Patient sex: F
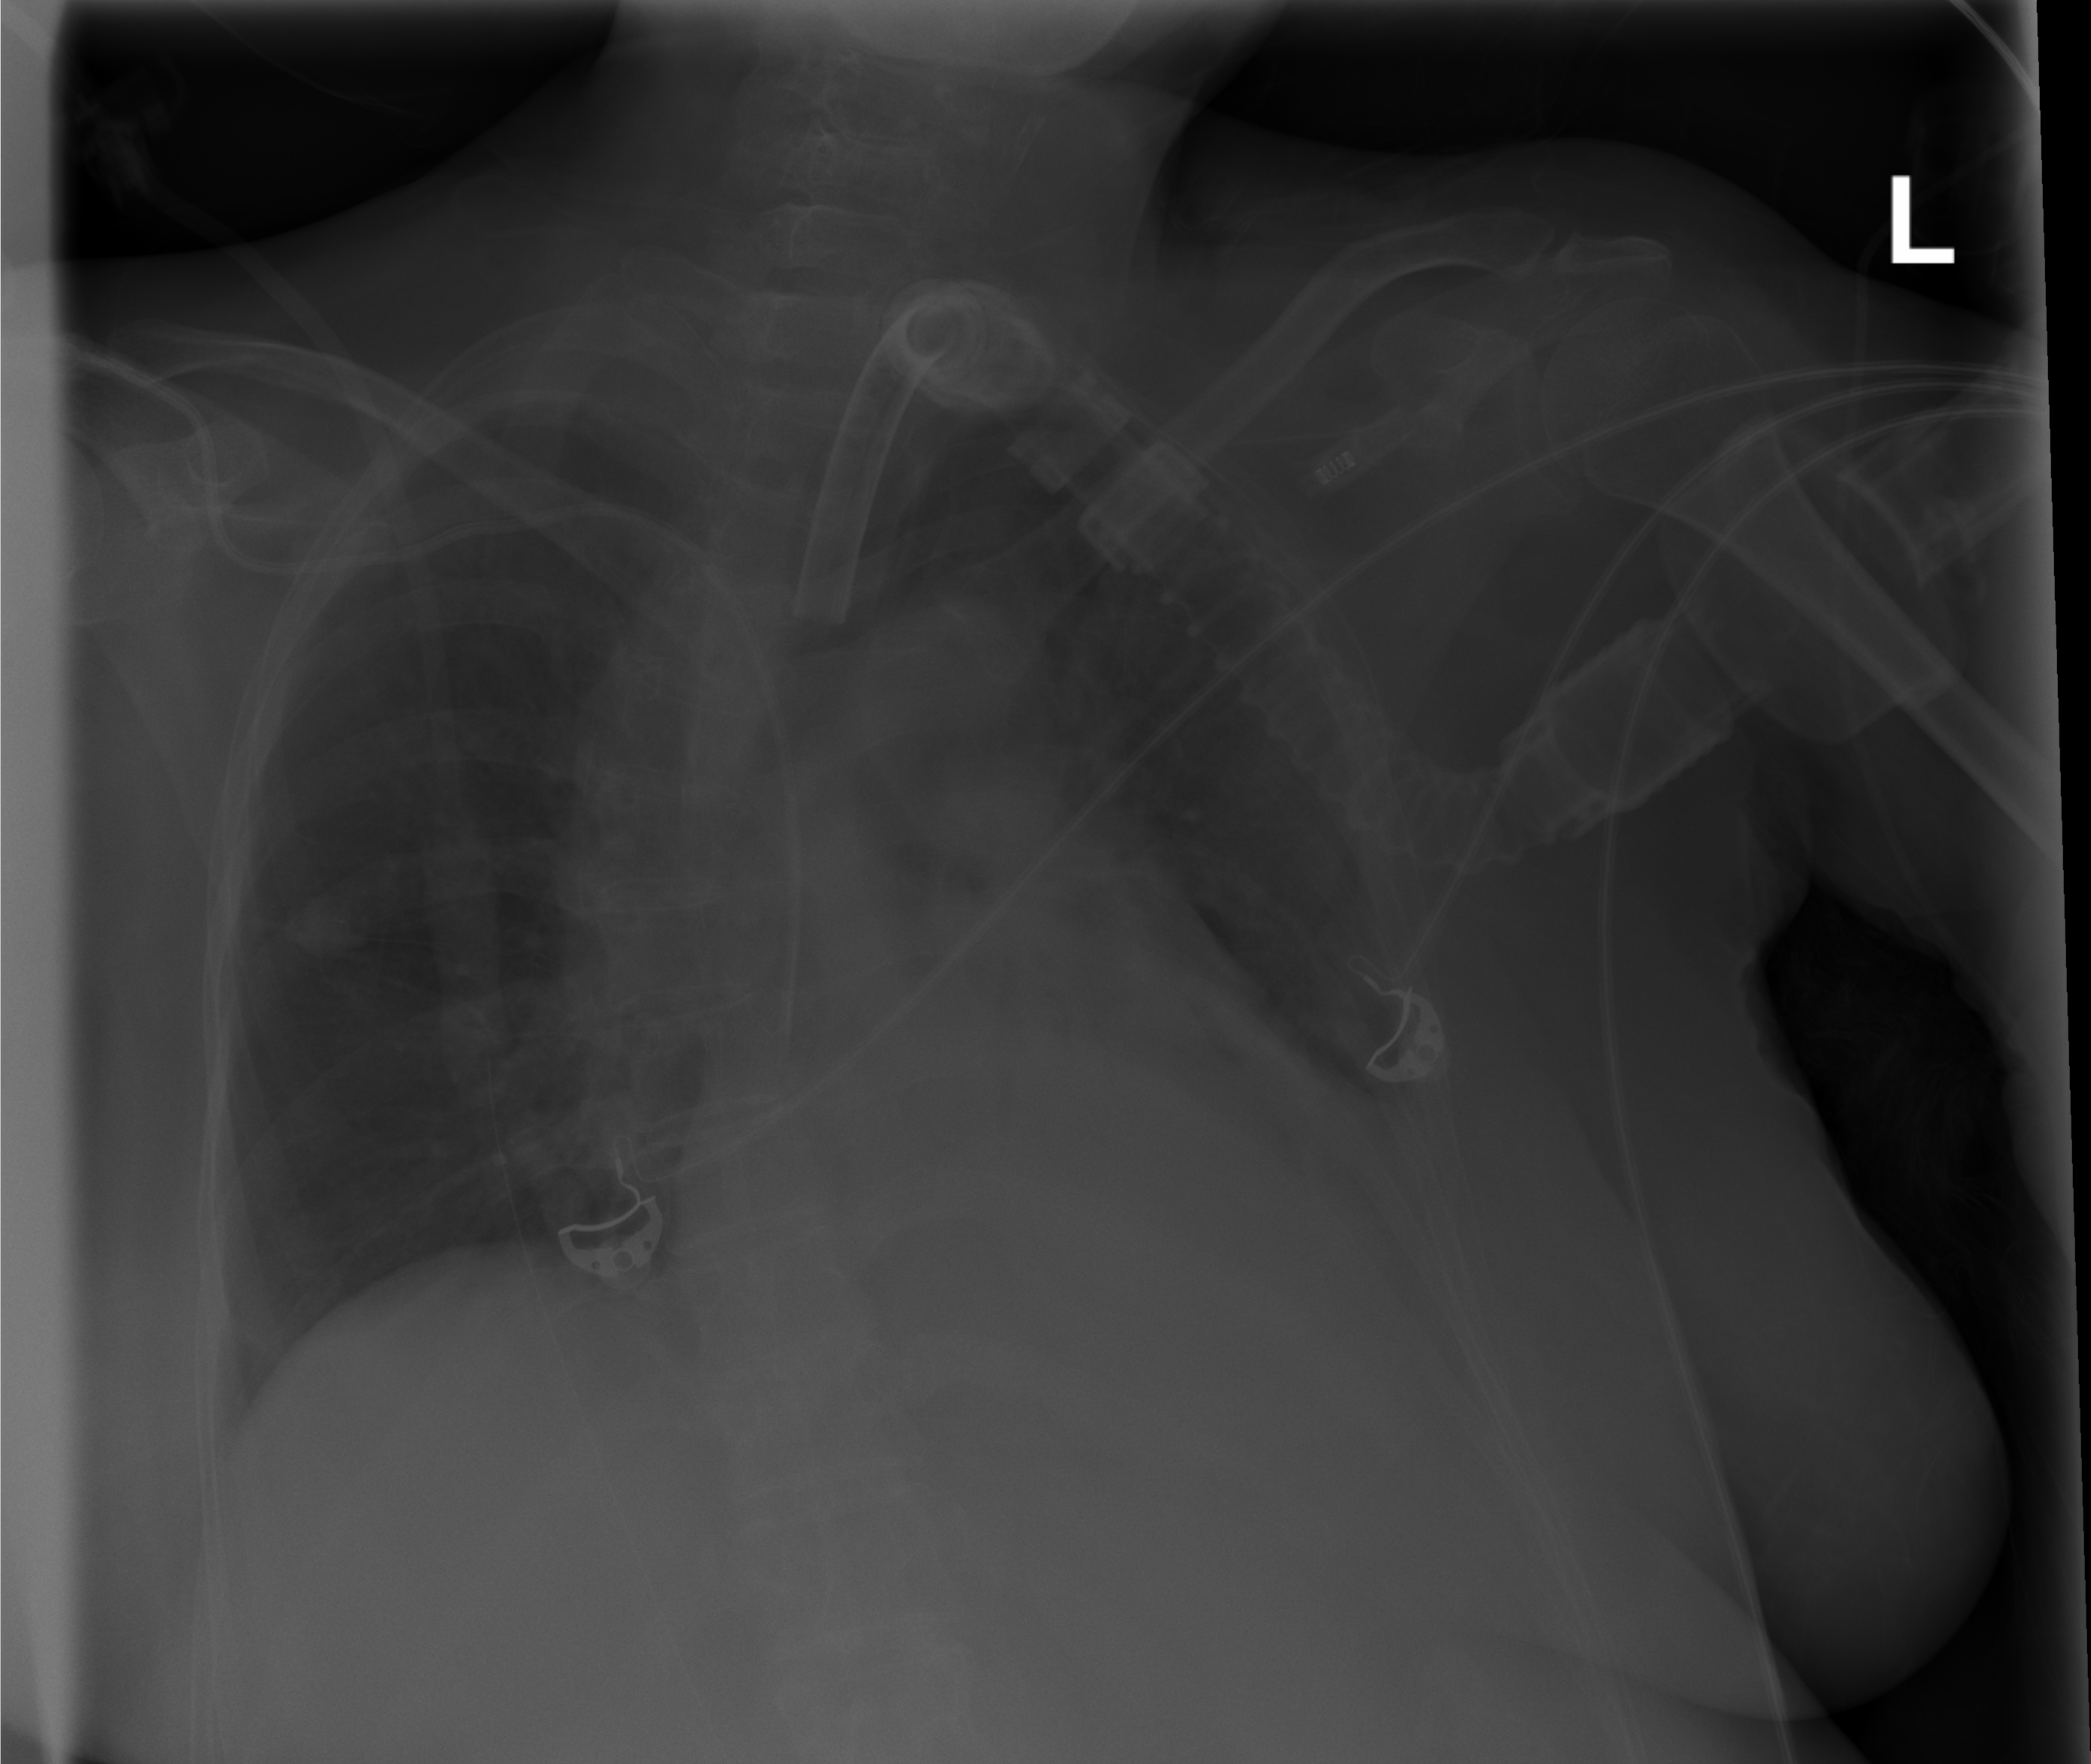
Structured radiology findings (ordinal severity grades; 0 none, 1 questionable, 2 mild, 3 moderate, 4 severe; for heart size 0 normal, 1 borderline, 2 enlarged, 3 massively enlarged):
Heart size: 1
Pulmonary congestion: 0
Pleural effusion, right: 0
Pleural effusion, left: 1
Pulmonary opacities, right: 0
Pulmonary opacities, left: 1
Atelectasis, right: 0
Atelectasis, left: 1